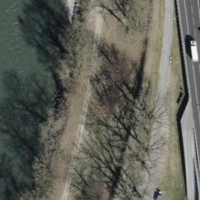
EUNIS habitat code: 24
Species observed at this site:
Euphorbia cyparissias